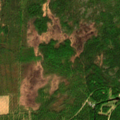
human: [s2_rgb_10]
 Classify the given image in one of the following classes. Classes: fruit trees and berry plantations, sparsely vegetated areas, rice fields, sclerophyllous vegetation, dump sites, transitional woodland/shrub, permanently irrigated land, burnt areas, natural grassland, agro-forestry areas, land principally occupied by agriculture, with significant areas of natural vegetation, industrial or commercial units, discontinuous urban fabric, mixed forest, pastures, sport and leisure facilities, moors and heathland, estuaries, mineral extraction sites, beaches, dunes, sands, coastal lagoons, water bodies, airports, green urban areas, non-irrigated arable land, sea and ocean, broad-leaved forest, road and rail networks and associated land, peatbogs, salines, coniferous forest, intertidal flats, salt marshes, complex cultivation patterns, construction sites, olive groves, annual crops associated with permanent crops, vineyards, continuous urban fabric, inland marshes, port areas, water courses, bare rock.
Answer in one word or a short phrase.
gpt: coniferous forest, mixed forest, transitional woodland/shrub